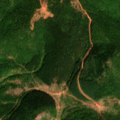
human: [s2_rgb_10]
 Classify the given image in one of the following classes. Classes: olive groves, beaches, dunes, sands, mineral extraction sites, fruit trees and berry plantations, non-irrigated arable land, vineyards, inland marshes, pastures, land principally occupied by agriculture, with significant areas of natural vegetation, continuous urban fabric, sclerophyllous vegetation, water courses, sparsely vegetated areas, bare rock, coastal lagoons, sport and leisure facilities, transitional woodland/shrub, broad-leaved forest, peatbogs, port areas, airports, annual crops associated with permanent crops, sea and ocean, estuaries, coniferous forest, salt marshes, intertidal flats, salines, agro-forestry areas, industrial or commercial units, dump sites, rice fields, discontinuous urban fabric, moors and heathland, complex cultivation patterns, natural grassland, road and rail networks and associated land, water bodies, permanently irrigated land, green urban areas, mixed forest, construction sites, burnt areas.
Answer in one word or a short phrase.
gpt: broad-leaved forest, coniferous forest, mixed forest, natural grassland, transitional woodland/shrub